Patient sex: F
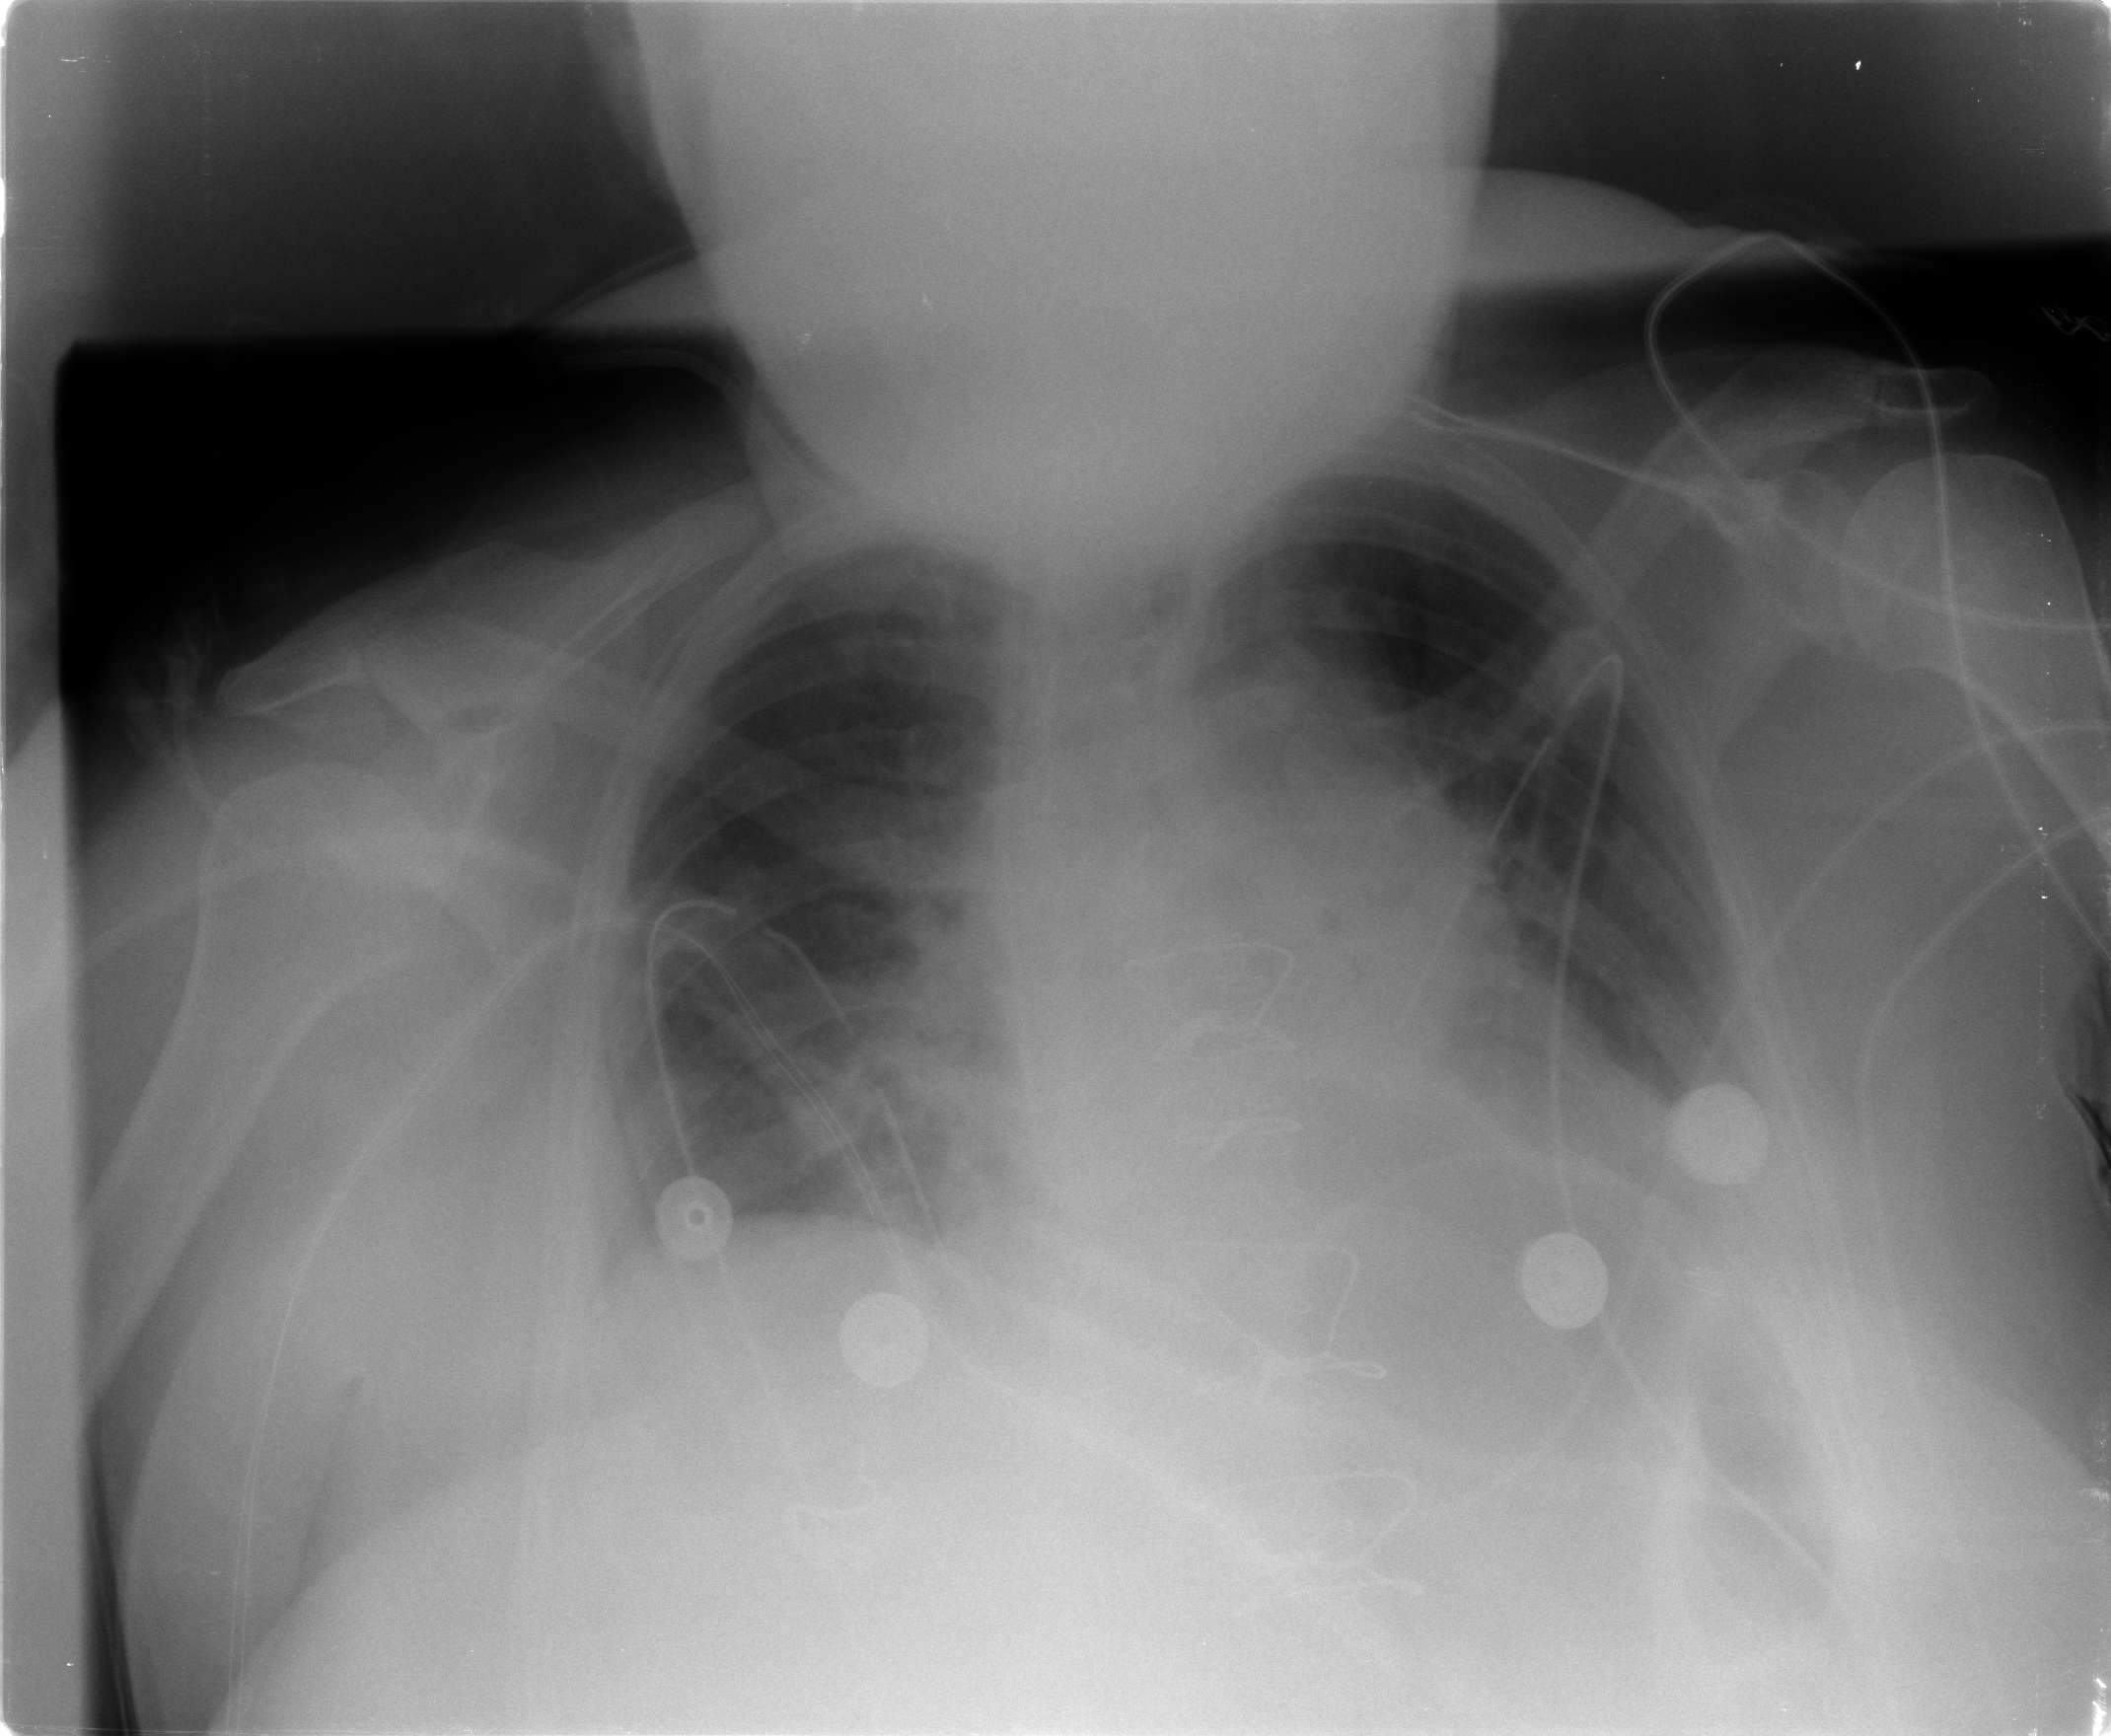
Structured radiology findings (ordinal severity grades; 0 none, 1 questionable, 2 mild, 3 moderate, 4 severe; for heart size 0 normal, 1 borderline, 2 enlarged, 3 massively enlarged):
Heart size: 1
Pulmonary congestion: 2
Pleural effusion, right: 0
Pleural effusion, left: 1
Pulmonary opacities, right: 1
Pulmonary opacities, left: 1
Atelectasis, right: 2
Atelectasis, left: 2